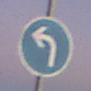
Verkehrszeichen: VorgeschriebeneFahrtrichtungLinks
Umgebung: Outdoor, RoadRail
Tageszeit: Dawn
Wetter: Clear
Licht: Natural
Jahreszeit: NotSpecified
Kontrast: LowContrast